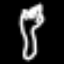
Label: fork